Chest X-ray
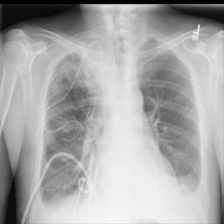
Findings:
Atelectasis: negative
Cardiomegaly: negative
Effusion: positive
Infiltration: negative
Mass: negative
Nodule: negative
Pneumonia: negative
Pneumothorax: negative
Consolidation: negative
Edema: negative
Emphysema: negative
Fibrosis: negative
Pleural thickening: negative
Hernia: negative